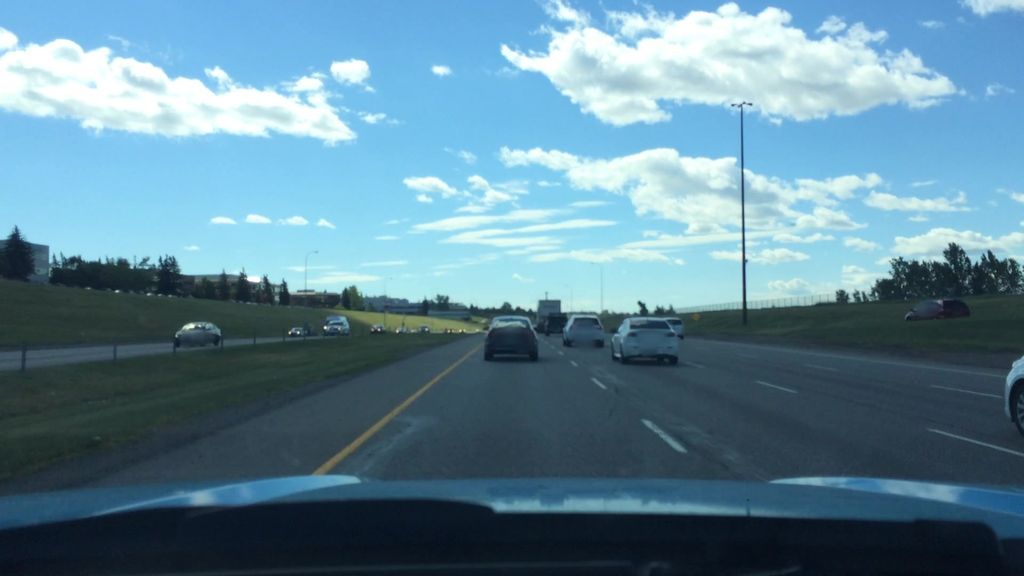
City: calgary